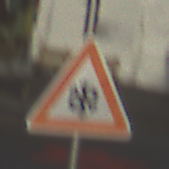
Verkehrszeichen: SchneeOderEisglaette
Umgebung: Outdoor, Urban
Tageszeit: MorningAfternoon
Wetter: PartlyCloudy
Licht: Natural
Jahreszeit: NotSpecified
Kontrast: MediumContrast